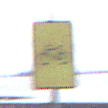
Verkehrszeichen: RadverkehrOhnePfeilsymbol
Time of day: Midday
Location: Outdoor (Suburban)
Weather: Overcast
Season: NotSpecified
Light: Natural